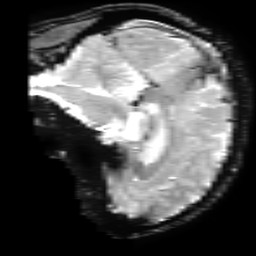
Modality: T2starw
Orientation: sagittal
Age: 35
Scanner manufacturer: ge
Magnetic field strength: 3 T
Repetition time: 0.65 s
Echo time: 0.02 s